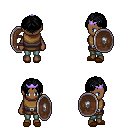
a pixel art fantasy rpg character, female body template, human, dark skin, leather chest armor, teal pants, black parted hairstyle, purple tiara, brown slippers, shield, four views (front, back, left, right), 2x2 character sprite sheet, small pixel art, hard edges, no anti-aliasing